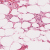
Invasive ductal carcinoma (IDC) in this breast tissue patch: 0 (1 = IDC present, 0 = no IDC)